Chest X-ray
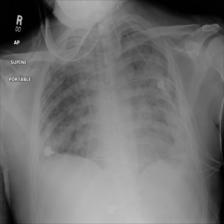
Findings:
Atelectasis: negative
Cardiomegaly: negative
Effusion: negative
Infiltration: positive
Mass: negative
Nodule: negative
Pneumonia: negative
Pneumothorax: positive
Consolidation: negative
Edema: negative
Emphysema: negative
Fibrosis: negative
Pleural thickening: negative
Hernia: negative